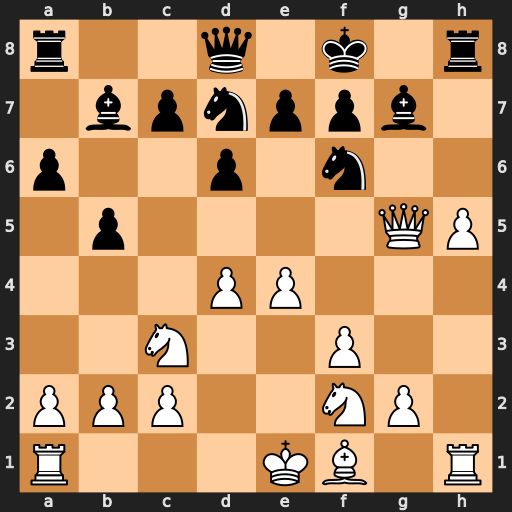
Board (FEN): r2q1k1r/1bpnppb1/p2p1n2/1p4QP/3PP3/2N2P2/PPP2NP1/R3KB1R
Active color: w
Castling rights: KQ
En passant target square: -
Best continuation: h6 Rxh6 Rxh6